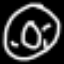
Label: donut